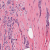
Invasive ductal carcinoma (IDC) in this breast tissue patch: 1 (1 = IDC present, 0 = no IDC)